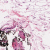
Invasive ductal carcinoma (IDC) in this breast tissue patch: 0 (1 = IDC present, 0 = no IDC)